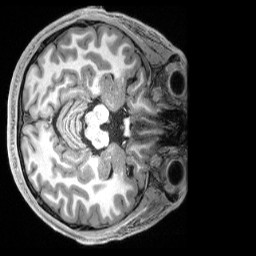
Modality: T1w
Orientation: axial
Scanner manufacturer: siemens
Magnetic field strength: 3 T
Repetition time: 2.5 s
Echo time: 0.00231 s